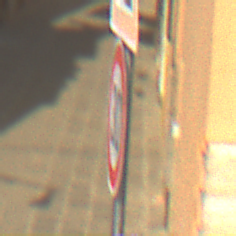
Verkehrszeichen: Geschwindigkeit30
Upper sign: Arbeitsstelle
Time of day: MorningAfternoon
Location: Outdoor (Urban)
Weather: Clear
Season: NotSpecified
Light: Natural